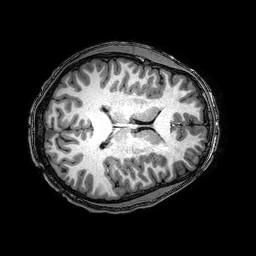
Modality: T1w
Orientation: axial